Interaction volume radius: 10 \u00c5
Interaction volume height: 10 \u00c5
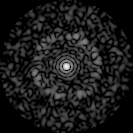
Disorder parameter: 0.8764